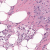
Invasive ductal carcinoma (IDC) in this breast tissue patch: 0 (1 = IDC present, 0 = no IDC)